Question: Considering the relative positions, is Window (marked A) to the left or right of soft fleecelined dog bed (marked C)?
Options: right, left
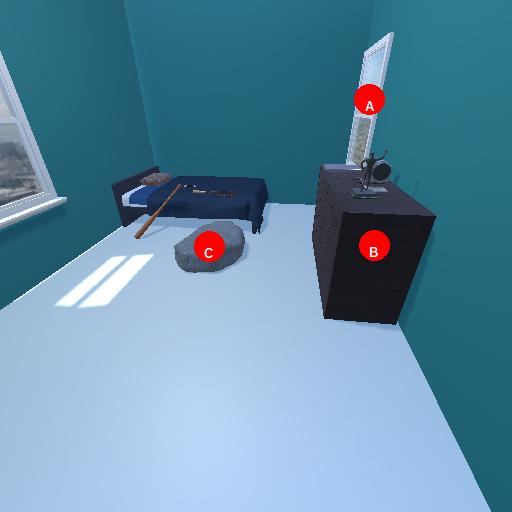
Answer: right